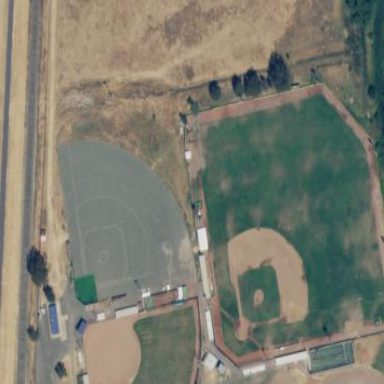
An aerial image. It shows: Baseball pitch for leisure and sports activities.